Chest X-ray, AP view. Patient: 37 years old, sex M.
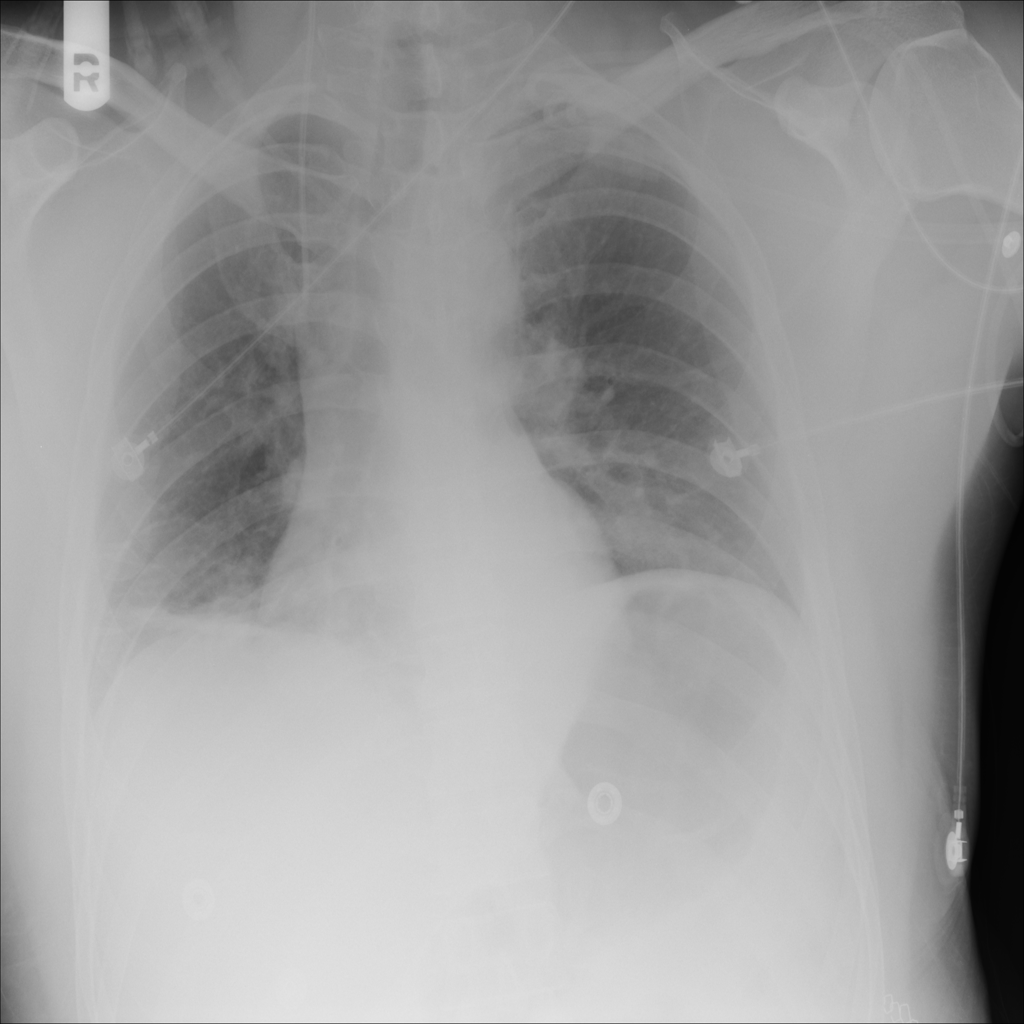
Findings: Atelectasis